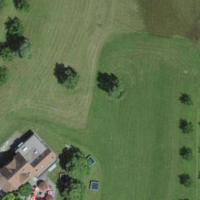
EUNIS habitat code: 24
Species observed at this site:
Castanea sativa